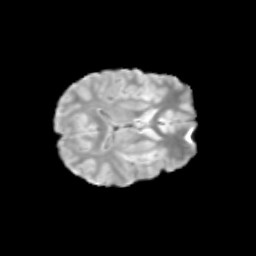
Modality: T2w
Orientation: axial
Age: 10
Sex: male
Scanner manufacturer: siemens
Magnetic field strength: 3 T
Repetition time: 3.8 s
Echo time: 0.07 s